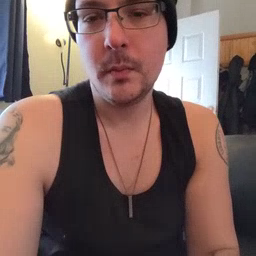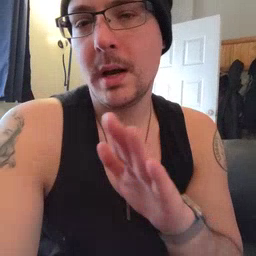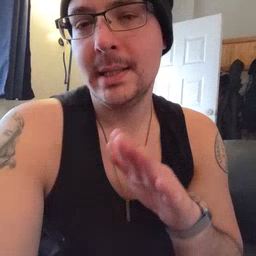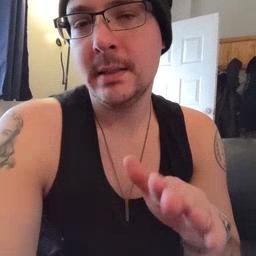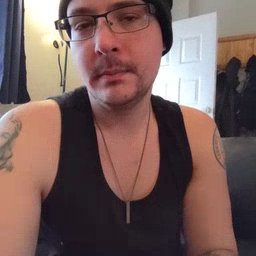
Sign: clean